Field crop: tomato
Growth stage: 1
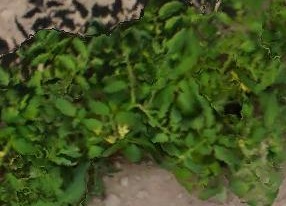
Species: tomato